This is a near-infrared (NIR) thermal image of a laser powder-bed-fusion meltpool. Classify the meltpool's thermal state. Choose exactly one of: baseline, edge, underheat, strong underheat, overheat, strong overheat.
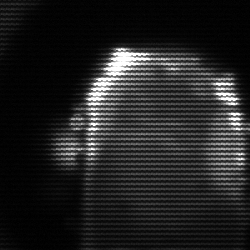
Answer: baseline